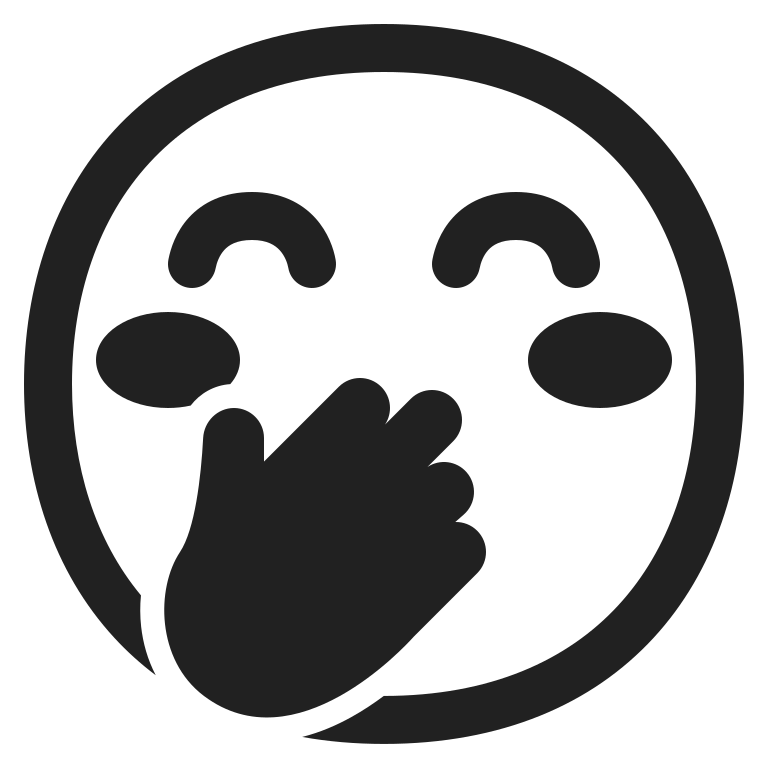
face with hand over mouth high contrast